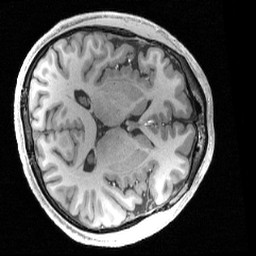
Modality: T1w
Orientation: axial
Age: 22
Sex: male
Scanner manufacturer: siemens
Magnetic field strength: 3 T
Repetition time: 2.4 s
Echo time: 0.00224 s